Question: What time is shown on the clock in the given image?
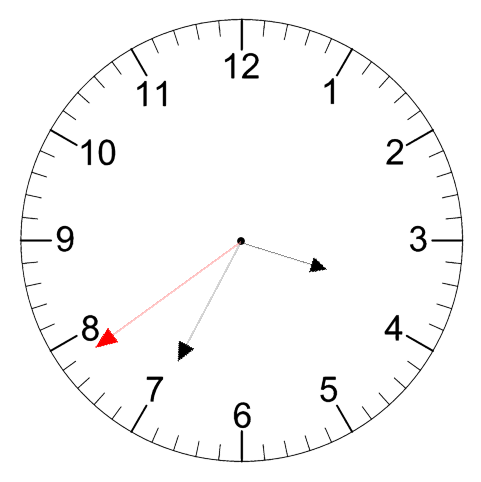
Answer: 03:34:39